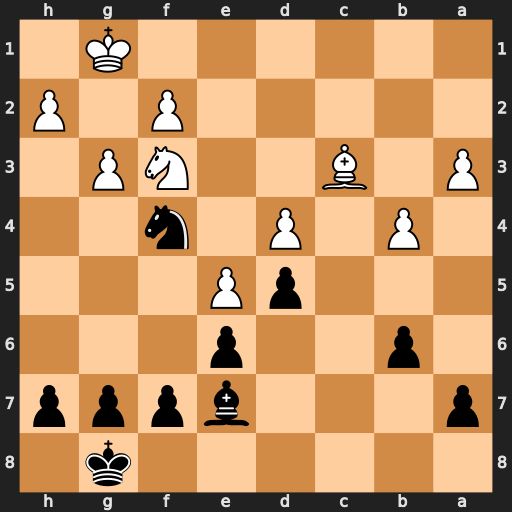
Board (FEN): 6k1/p3bppp/1p2p3/3pP3/1P1P1n2/P1B2NP1/5P1P/6K1
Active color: b
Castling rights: -
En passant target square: -
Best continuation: Ne2+ Kh1 Nxc3